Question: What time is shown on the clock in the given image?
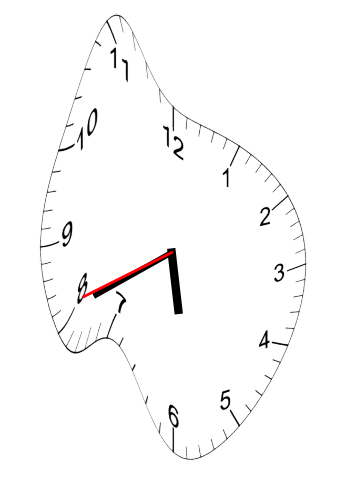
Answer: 05:40:41